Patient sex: F
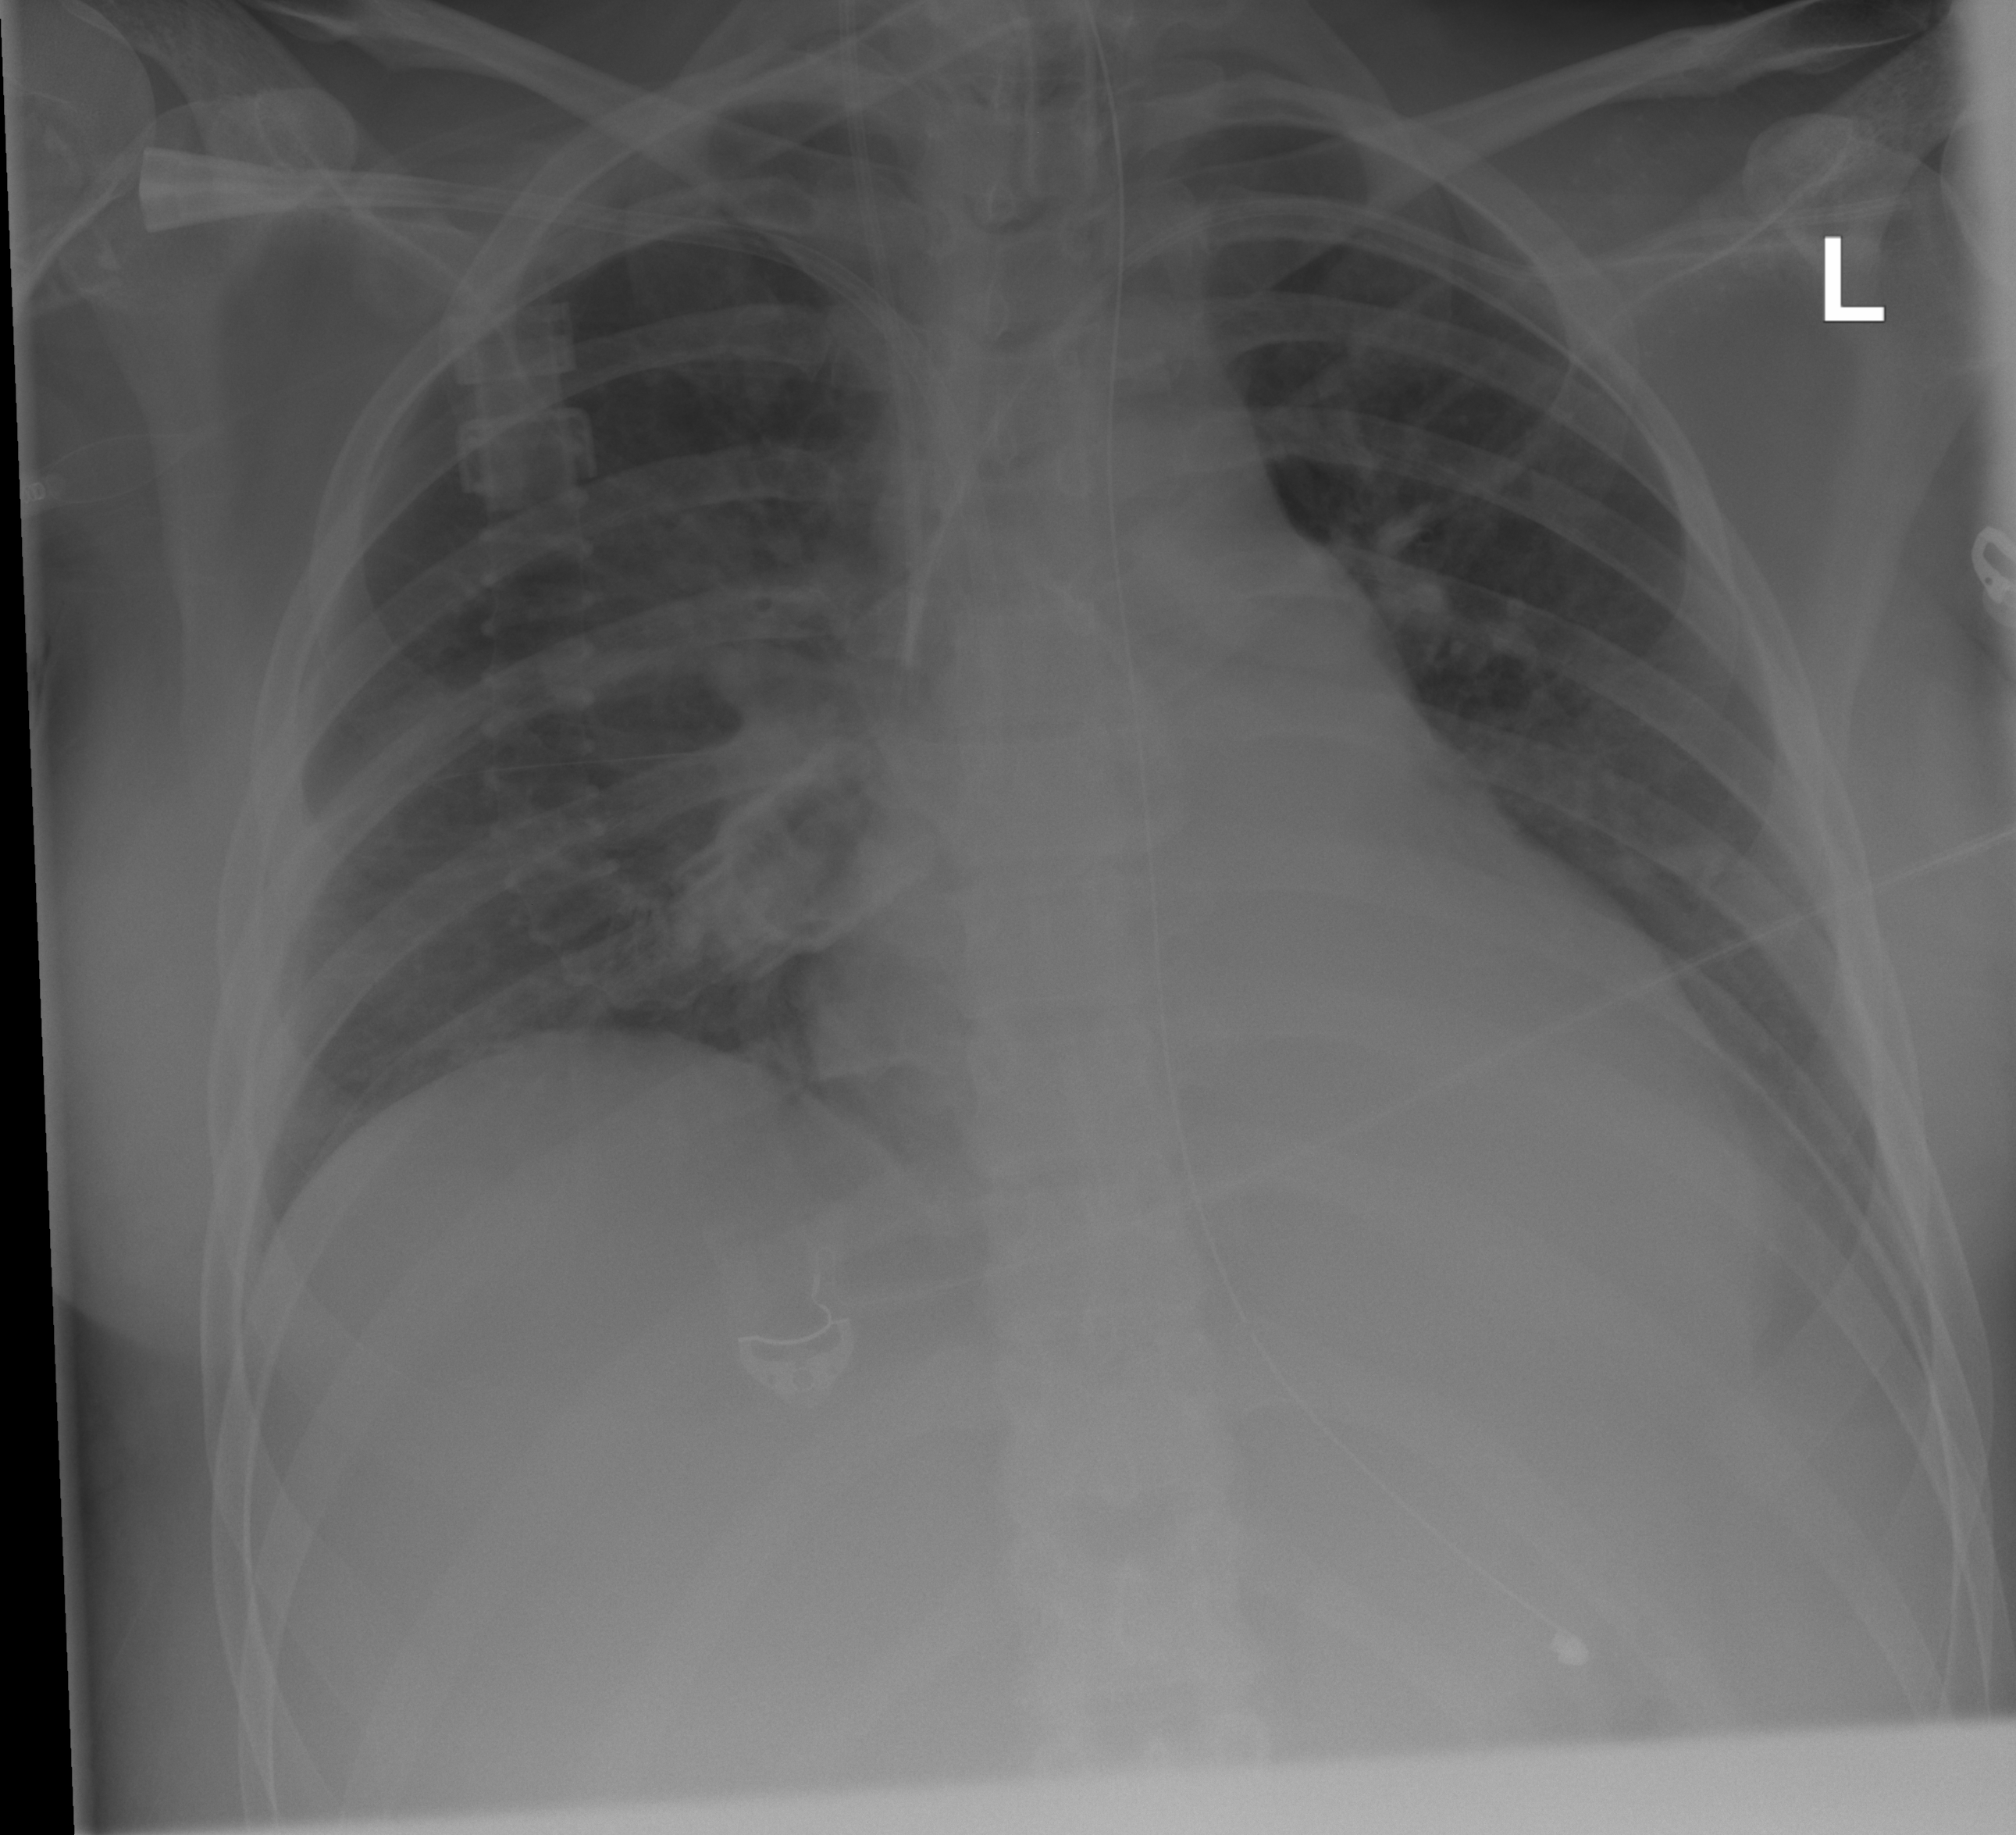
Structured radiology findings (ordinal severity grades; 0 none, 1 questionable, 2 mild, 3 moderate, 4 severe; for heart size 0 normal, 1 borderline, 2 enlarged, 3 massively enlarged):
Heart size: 2
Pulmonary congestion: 2
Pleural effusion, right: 0
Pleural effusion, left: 0
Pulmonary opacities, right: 2
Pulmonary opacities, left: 0
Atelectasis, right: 0
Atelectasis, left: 0